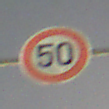
Verkehrszeichen: Geschwindigkeit50
Umgebung: Outdoor, Urban
Tageszeit: Night
Wetter: PartlyCloudy
Licht: Artificial
Jahreszeit: NotSpecified
Kontrast: HighContrast